Interaction volume radius: 5 \u00c5
Interaction volume height: 10 \u00c5
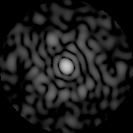
Disorder parameter: 0.8191